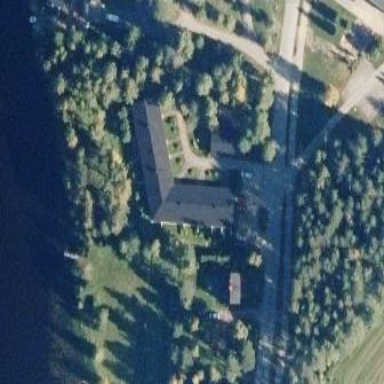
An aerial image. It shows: Terrace building.